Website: lowes
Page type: store-pickup
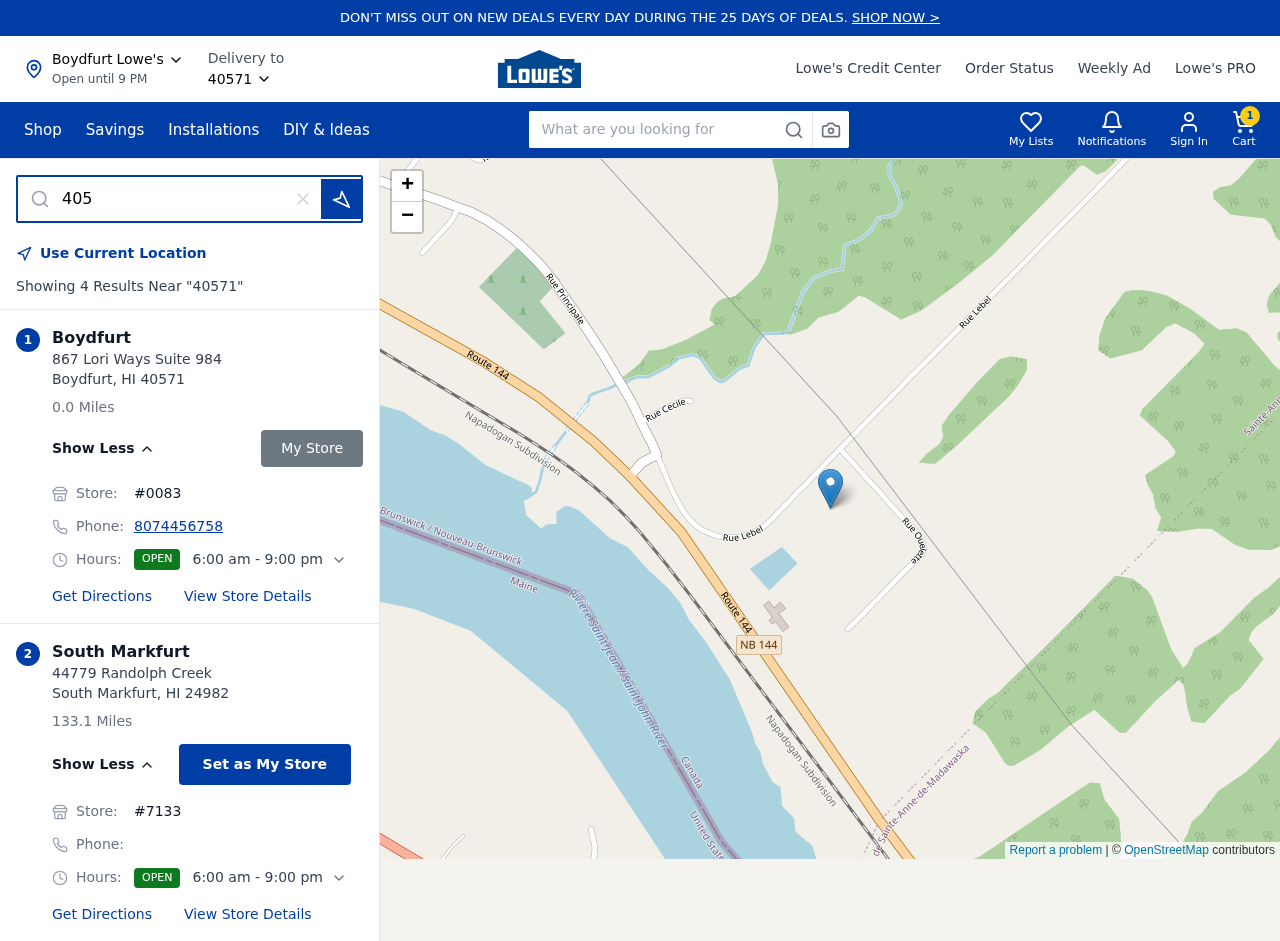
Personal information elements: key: PII_CITY
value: Boydfurt
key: PII_CITY2
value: South Markfurt
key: PII_LOCATION1_STREET
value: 867 Lori Ways Suite 984
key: PII_LOCATION2_POSTCODE
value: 24982
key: PII_LOCATION2_STREET
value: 44779 Randolph Creek
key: PII_PHONE
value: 8074456758
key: PII_POSTCODE
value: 40571
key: PII_STATE_ABBR
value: HI
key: PII_POSTCODE3
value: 40571
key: PII_POSTCODE_FULL
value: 40571
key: PII_POSTCODE_NUMERIC
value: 40571
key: PII_STATE_ABBR2
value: HI
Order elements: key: ORDER_NUM_ITEMS
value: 1
Search elements: key: HEADER_SEARCH
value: What are you looking for
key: SEARCH_STORE_LOCATION
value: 40571